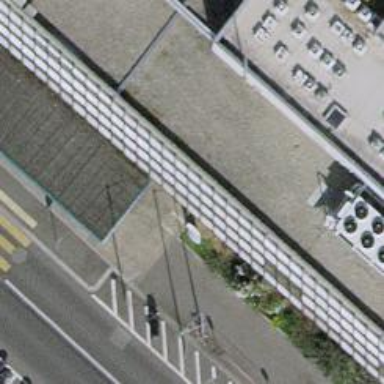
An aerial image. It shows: Bicycle parking area with stands.